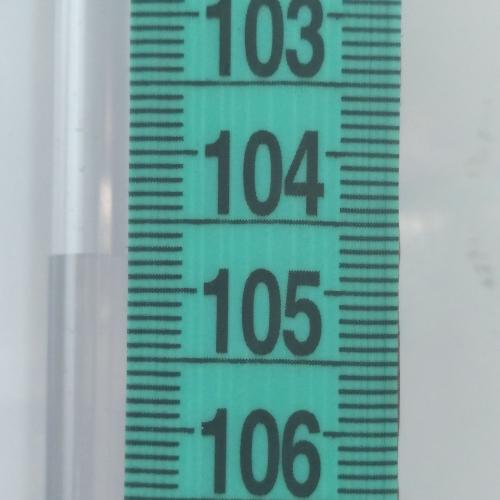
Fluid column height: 104.7 cm